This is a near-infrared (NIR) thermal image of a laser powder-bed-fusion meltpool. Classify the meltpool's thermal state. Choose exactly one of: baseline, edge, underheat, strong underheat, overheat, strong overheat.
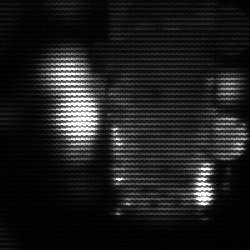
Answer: strong underheat